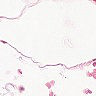
Metastatic tissue present: no